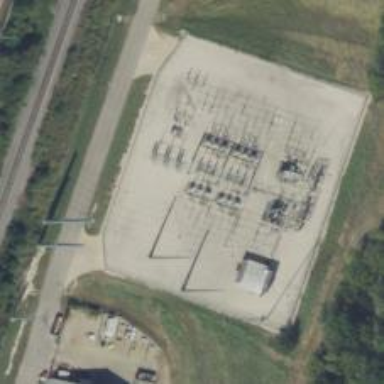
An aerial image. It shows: Switch used for power control.